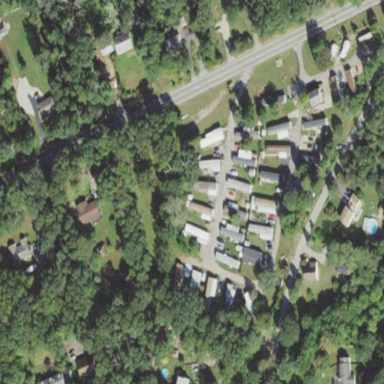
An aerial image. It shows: Residential area designated as trailer park.